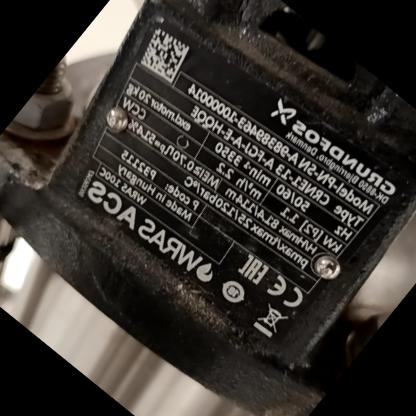
Klasa: tabliczka-znamionowa